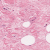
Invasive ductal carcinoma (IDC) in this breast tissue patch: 0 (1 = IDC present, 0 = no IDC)